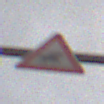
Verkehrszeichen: ReiterLinks
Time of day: Midday
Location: Outdoor (Nature)
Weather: Overcast
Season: NotSpecified
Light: Natural